The plot is a time-scale (wavelet) decomposition of a bearing vibration signal. What is the most likely bearing condition (normal, inner_race, outer_race, ball)?
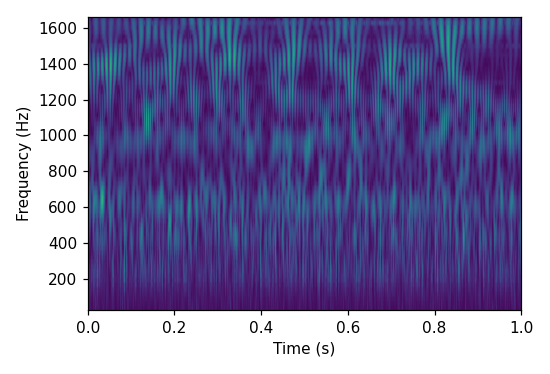
Answer: outer_race